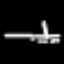
Label: line